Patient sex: M
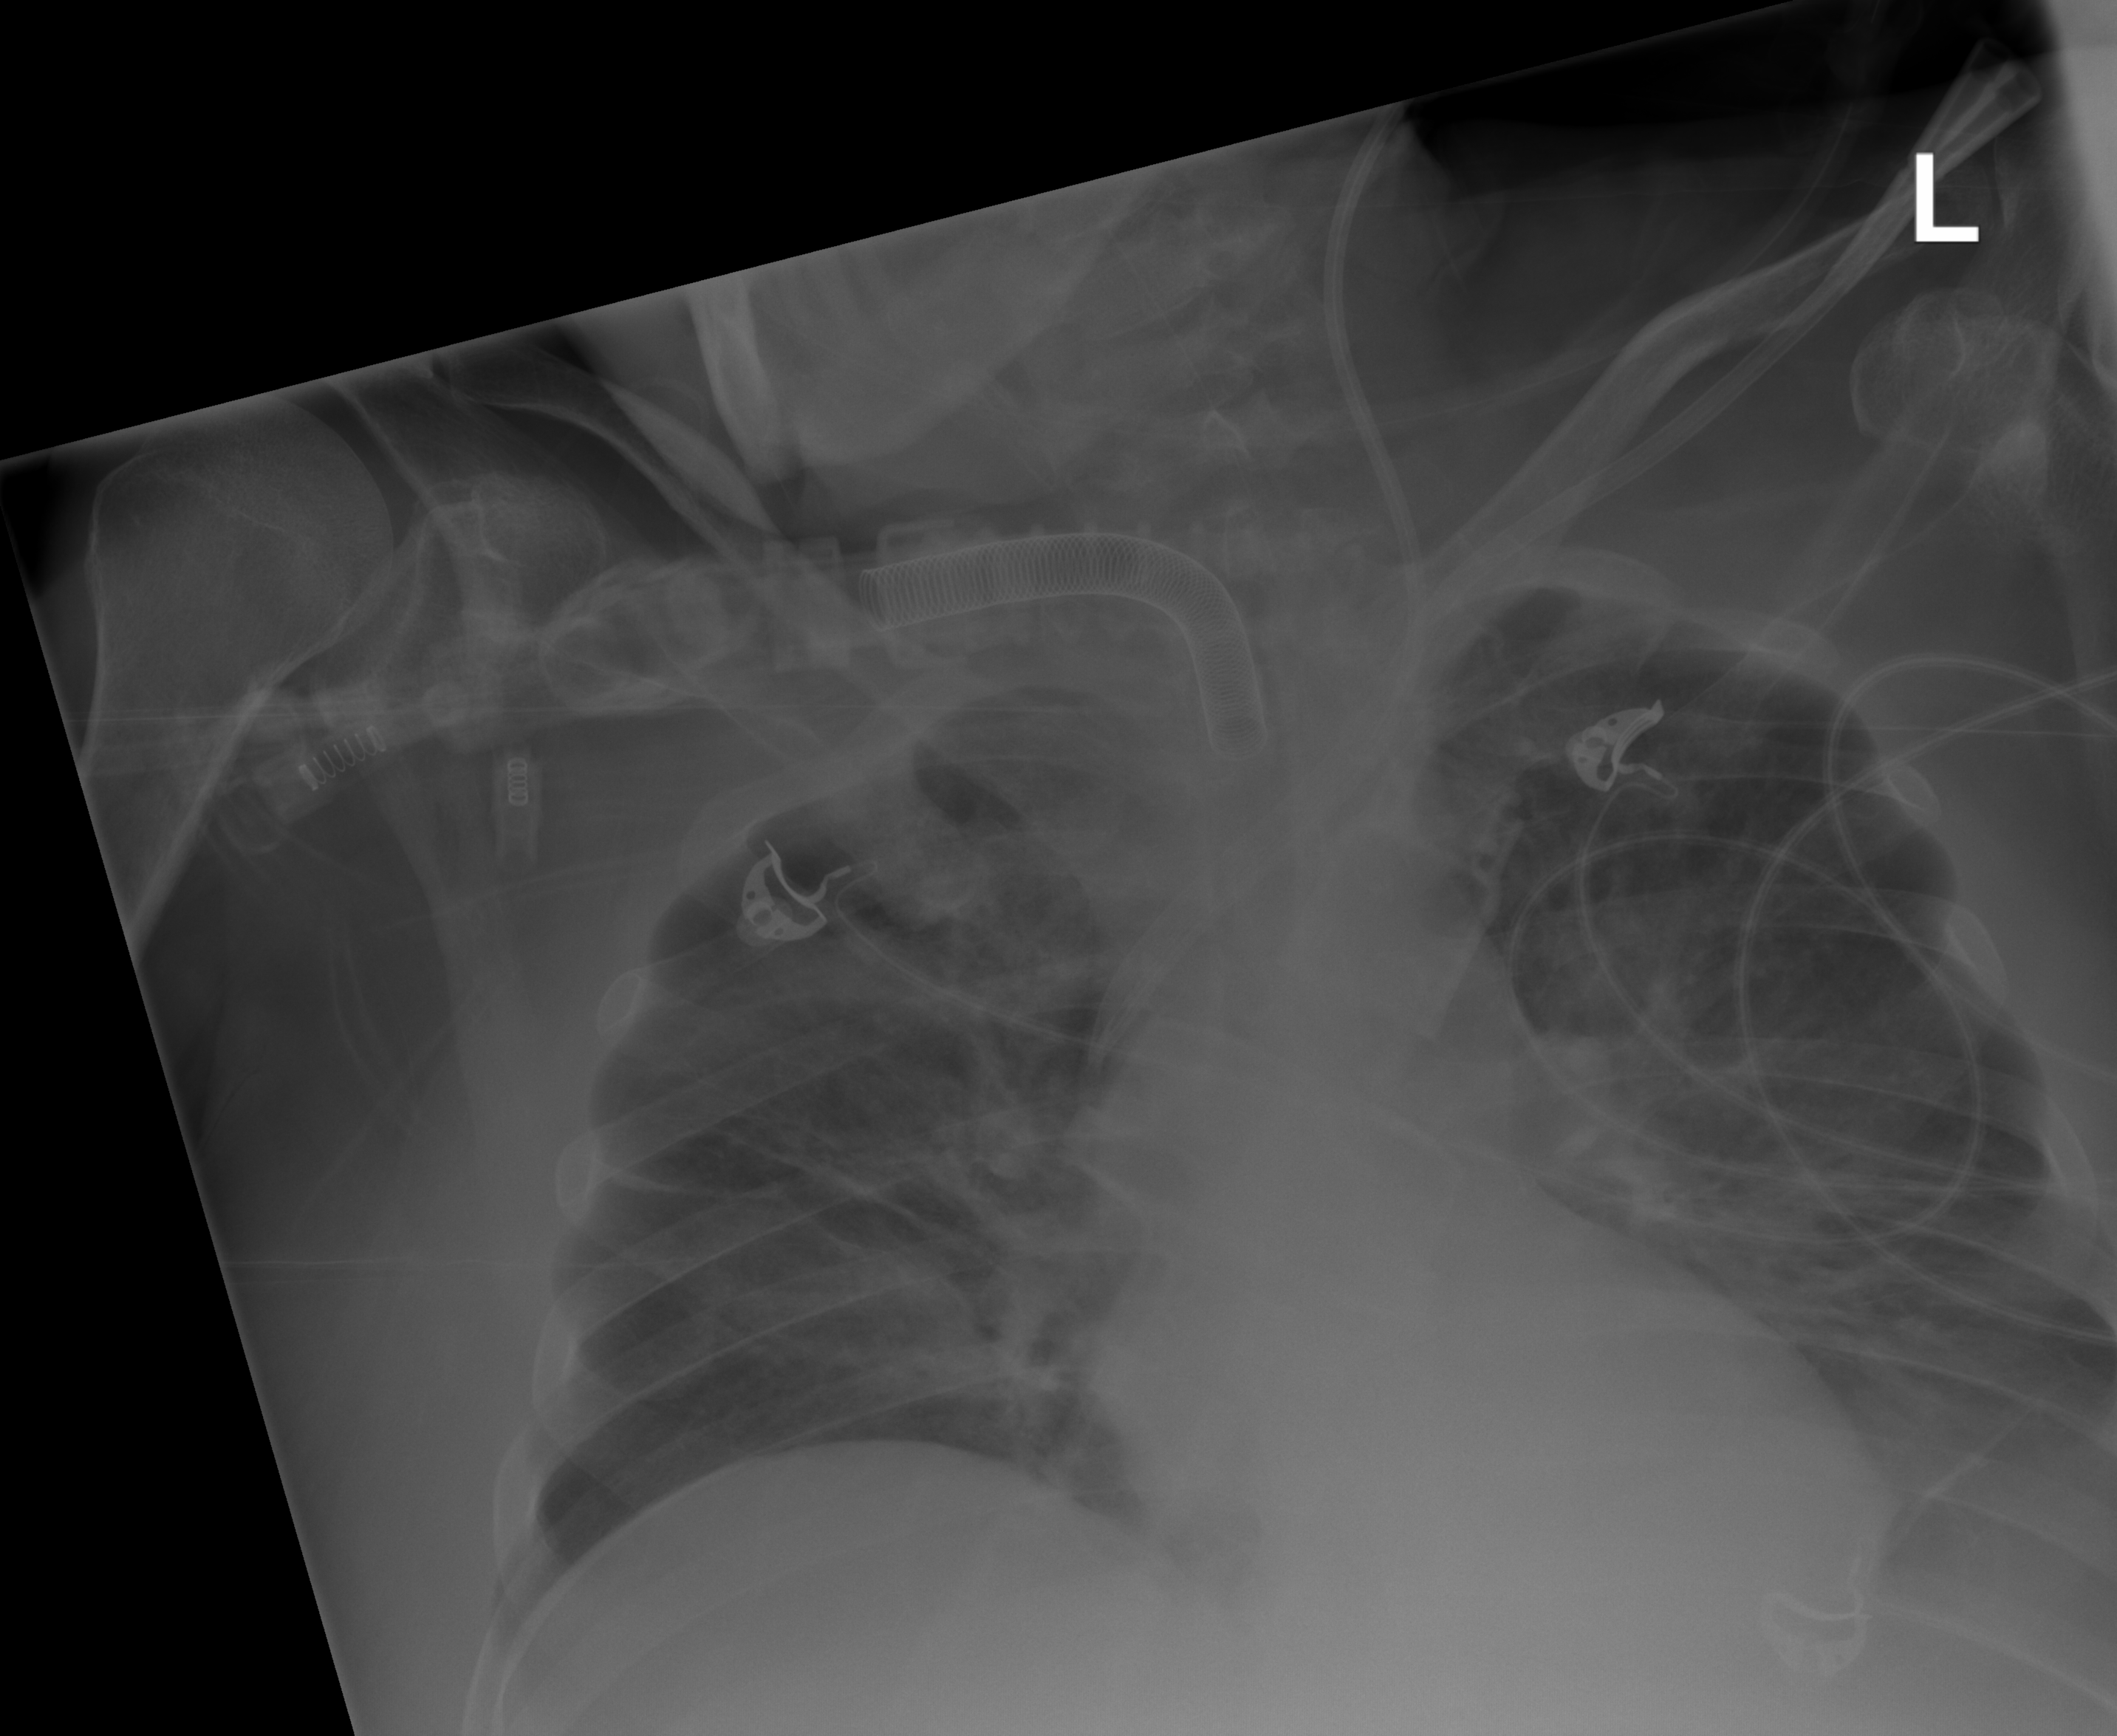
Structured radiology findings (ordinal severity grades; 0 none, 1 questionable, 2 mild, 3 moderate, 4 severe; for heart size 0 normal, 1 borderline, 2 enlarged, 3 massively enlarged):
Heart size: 2
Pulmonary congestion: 2
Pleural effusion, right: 0
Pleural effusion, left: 2
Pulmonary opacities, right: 0
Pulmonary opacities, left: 0
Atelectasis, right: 2
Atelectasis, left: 2